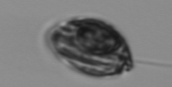
Label: Katodinium_or_Torodinium